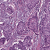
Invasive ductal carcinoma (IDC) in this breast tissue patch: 0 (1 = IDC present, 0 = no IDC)